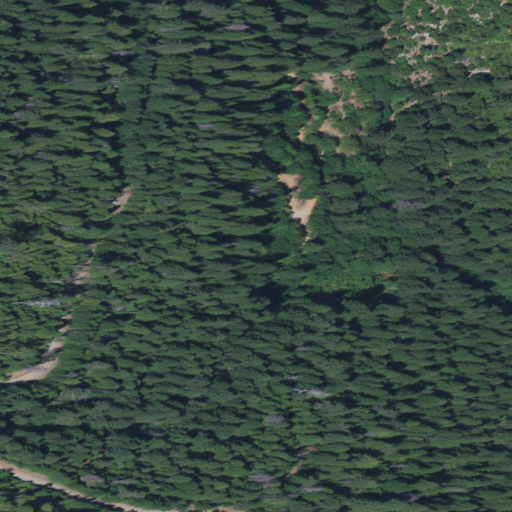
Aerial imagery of valley in Oregon named Layman Gulch containing evergreen forest, open development, grassland, and shrub